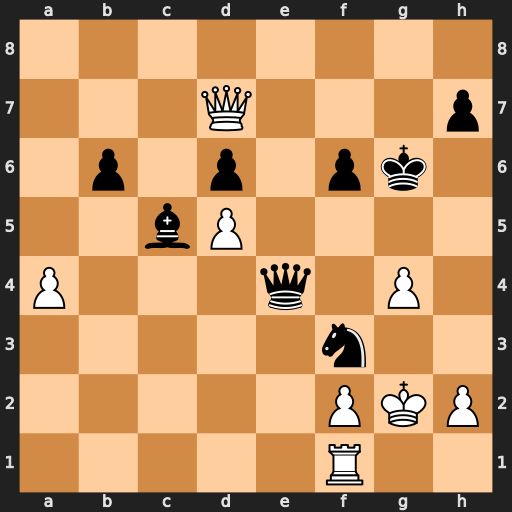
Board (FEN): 8/3Q3p/1p1p1pk1/2bP4/P3q1P1/5n2/5PKP/5R2
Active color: w
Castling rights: -
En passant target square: -
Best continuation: Qf5+ Qxf5 gxf5+ Kxf5 Kxf3